Question: I have an app which exports a json object to a json file and while it's exporting, I wanted to show an alert dialog with a circular progress indicator on it. But for some reason, the alert dialog with my progress indicator is not showing up.
This is the look of my app before I export my json:
<URL>
Here is the code for activating the exporting part:
'''
...
child: FlatButton(
onPressed: () async{
//Popping the confirm dialog
Navigator.pop(context);
//Showing the progress dialog
showProcessingDialog();
//Buying some time
_timer = Timer(Duration(seconds: 5), exportData);
//Pops the progress dialog
Navigator.pop(context);
//Shows the finished dialog
showFinishedDialog();
},
child: Text(
"Yes",
'''
...
After I click 'Yes' in this alert button, it should show the progress dialog but it doesn't show, instead it shows the finished dialog.
Like this:
<URL>
Here is the code for progress dialog:
'''
void showProcessingDialog() async{
return showDialog(
barrierDismissible: false,
context: context,
builder: (BuildContext context){
return AlertDialog(
shape: RoundedRectangleBorder(
borderRadius: BorderRadius.all(Radius.circular(10.0))),
contentPadding: EdgeInsets.fromLTRB(0.0, 0.0, 0.0, 0.0),
content: Container(
width: 250.0,
height: 100.0,
child: Row(
mainAxisAlignment: MainAxisAlignment.start,
children: [
CircularProgressIndicator(),
Text("Exporting...",
style: TextStyle(
fontFamily: "OpenSans",
color: Color(0xFF5B6978)
)
)
]
)
)
);
}
);
}
'''
Here is the exportData callback:
'''
void exportData() async{
List<dynamic> _msgList = await _msgStorage._getList;
await _expData._saveList(_msgList);
}
'''
I have tried to add Timer class to delay showing finished dialog for 3 seconds but it doesn't work. I can confirm that my json file was exported successfully but the callback of Timer which is the progress dialog didn't show up.
I would appreciate any kind of help.
:
I rewrote my code based on the answer of diegoveloper:
'''
onPressed: () async{
Navigator.pop(context);
print("confirm dialog has pop");
print("showing processdialog");
showProcessingDialog();
print("processdialog is being shown.");
print("buying some time");
await Future.delayed(Duration(seconds: 5));
print("done buying some time");
print("exporting begin");
await exportData();
print("exporting done");
Navigator.pop(context);
print("processdialog has pop");
print("showing finished dialog");
showFinishedDialog();
print("finished dialog is being shown.");
},
'''
At this point, the process dialog is being shown but after printing the "exporting done" and executing the 'Navigator.pop(context);' it gave an error and the process dialog remains in the screen, unpopped.
Like this:

'''
I/flutter ( 9767): confirm dialog has pop
I/flutter ( 9767): showing processdialog
I/flutter ( 9767): processdialog is being shown.
I/flutter ( 9767): buying some time
I/flutter ( 9767): done buying some time
I/flutter ( 9767): exporting begin
I/flutter ( 9767): exporting done
E/flutter ( 9767): [ERROR:flutter/shell/common/shell.cc(184)] Dart Error: Unhandled exception:
E/flutter ( 9767): Looking up a deactivated widget's ancestor is unsafe.
E/flutter ( 9767): At this point the state of the widget's element tree is no longer stable. To safely refer to a widget's ancestor in its dispose() method, save a reference to the ancestor by calling inheritFromWidgetOfExactType() in the widget's didChangeDependencies() method.
'''
After I comment out the 'await Future.delayed(Duration(seconds: 5));' it worked fine.
My question is why did it failed when using 'Future.delayed'?
Here is the full error:
'''
I/flutter ( 9767): confirm dialog has pop
I/flutter ( 9767): showing processingdialog
I/flutter ( 9767): processdialog is being shown.
I/flutter ( 9767): buying some time
I/flutter ( 9767): done buying some time
I/flutter ( 9767): exporting begin
I/flutter ( 9767): exporting done
E/flutter ( 9767): [ERROR:flutter/shell/common/shell.cc(184)] Dart Error: Unhandled exception:
E/flutter ( 9767): Looking up a deactivated widget's ancestor is unsafe.
E/flutter ( 9767): At this point the state of the widget's element tree is no longer stable. To safely refer to a widget's ancestor in its dispose() method, save a reference to the ancestor by calling inheritFromWidgetOfExactType() in the widget's didChangeDependencies() method.
E/flutter ( 9767):
E/flutter ( 9767): #0 Element._debugCheckStateIsActiveForAncestorLookup.<anonymous closure> (package:flutter/src/widgets/framework.dart:3246:9)
E/flutter ( 9767): #1 Element._debugCheckStateIsActiveForAncestorLookup (package:flutter/src/widgets/framework.dart:3255:6)
E/flutter ( 9767): #2 Element.ancestorStateOfType (package:flutter/src/widgets/framework.dart:3303:12)
E/flutter ( 9767): #3 Navigator.of (package:flutter/src/widgets/navigator.dart:1288:19)
E/flutter ( 9767): #4 ChatWindow.showExportedDialog.<anonymous closure>.<anonymous closure> (package:msgdiary/main.dart:368:37)
E/flutter ( 9767): <asynchronous suspension>
E/flutter ( 9767): #5 _InkResponseState._handleTap (package:flutter/src/material/ink_well.dart:507:14)
E/flutter ( 9767): #6 _InkResponseState.build.<anonymous closure> (package:flutter/src/material/ink_well.dart:562:30)
E/flutter ( 9767): #7 GestureRecognizer.invokeCallback (package:flutter/src/gestures/recognizer.dart:102:24)
E/flutter ( 9767): #8 TapGestureRecognizer._checkUp (package:flutter/src/gestures/tap.dart:242:9)
E/flutter ( 9767): #9 TapGestureRecognizer.handlePrimaryPointer (package:flutter/src/gestures/tap.dart:175:7)
E/flutter ( 9767): #10 PrimaryPointerGestureRecognizer.handleEvent (package:flutter/src/gestures/recognizer.dart:315:9)
E/flutter ( 9767): #11 PointerRouter._dispatch (package:flutter/src/gestures/pointer_router.dart:73:12)
E/flutter ( 9767): #12 PointerRouter.route (package:flutter/src/gestures/pointer_router.dart:101:11)
E/flutter ( 9767): #13 _WidgetsFlutterBinding&BindingBase&GestureBinding.handleEvent (package:flutter/src/gestures/binding.dart:180:19)
E/flutter ( 9767): #14 _WidgetsFlutterBinding&BindingBase&GestureBinding.dispatchEvent (package:flutter/src/gestures/binding.dart:158:22)
E/flutter ( 9767): #15 _WidgetsFlutterBinding&BindingBase&GestureBinding._handlePointerEvent (package:flutter/src/gestures/binding.dart:138:7)
E/flutter ( 9767): #16 _WidgetsFlutterBinding&BindingBase&GestureBinding._flushPointerEventQueue (package:flutter/src/gestures/binding.dart:101:7)
E/flutter ( 9767): #17 _WidgetsFlutterBinding&BindingBase&GestureBinding._handlePointerDataPacket (package:flutter/src/gestures/binding.dart:85:7)
E/flutter ( 9767): #18 _invoke1 (dart:ui/hooks.dart:168:13)
E/flutter ( 9767): #19 _dispatchPointerDataPacket (dart:ui/hooks.dart:122:5)
'''
:
It was my fault. I need to study more about context. It seems that I was popping the same context for the two dialogs. I changed the name of the dialog and it worked.
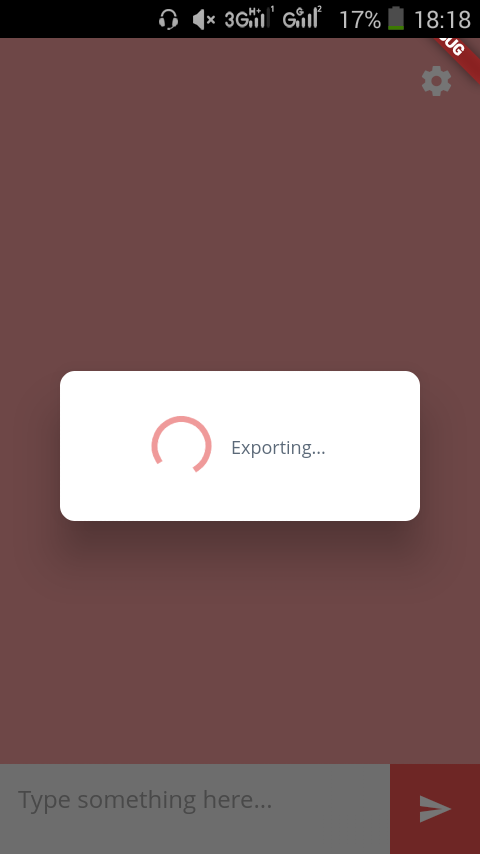
Answer: You can do the following:
'''
onPressed: () async{
//Popping the confirm dialog
Navigator.pop(context);
//Showing the progress dialog
showProcessingDialog();
//wait 5 seconds : just for testing purposes, you don't need to wait in a real scenario
await Future.delayed(Duration(seconds: 5));
//call export data
await exportData();
//Pops the progress dialog
Navigator.pop(context);
//Shows the finished dialog
await showFinishedDialog();
},
'''